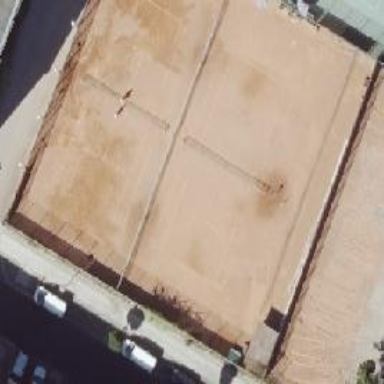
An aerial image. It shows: Sports centre with focus on tennis.